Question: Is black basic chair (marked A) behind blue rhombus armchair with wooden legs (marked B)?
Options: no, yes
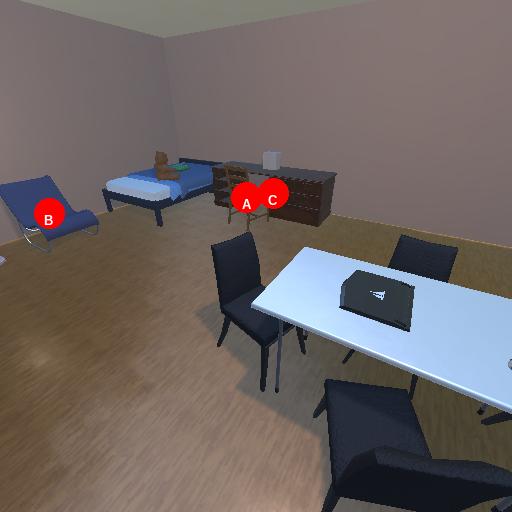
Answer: no